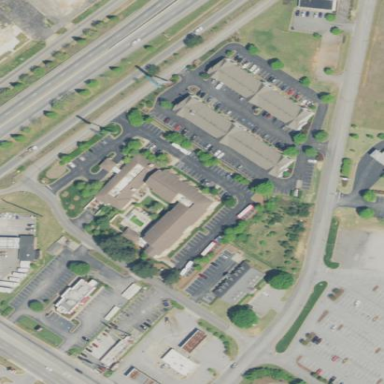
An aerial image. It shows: Hotel building.